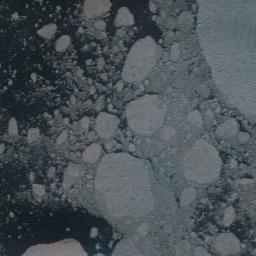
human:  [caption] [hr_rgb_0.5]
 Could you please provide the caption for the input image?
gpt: Several large pieces of sea ice and a lot of small pieces of sea ice gather together .

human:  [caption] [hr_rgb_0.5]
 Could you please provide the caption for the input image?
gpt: Countless ice cubes of all sizes are closely connected into a large piece floating on the deep blue sea .

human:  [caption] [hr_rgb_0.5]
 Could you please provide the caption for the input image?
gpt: The sea is surrounded by sea ice .

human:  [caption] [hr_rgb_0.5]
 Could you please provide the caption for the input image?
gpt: There is a big ice and many small ice on the deep blue sea .

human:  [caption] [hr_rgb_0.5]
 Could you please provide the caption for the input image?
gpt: There are many sea ice linked into sheets .